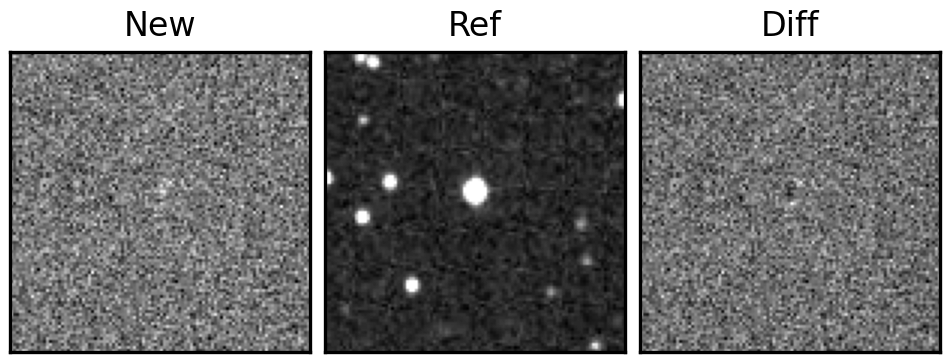
Label: bogus